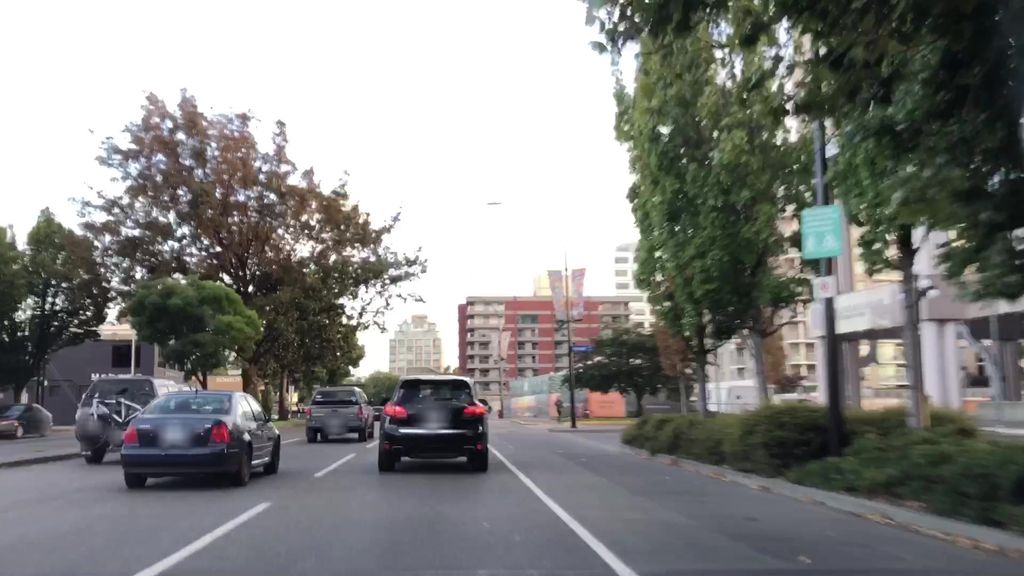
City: victoria